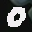
Label: 0